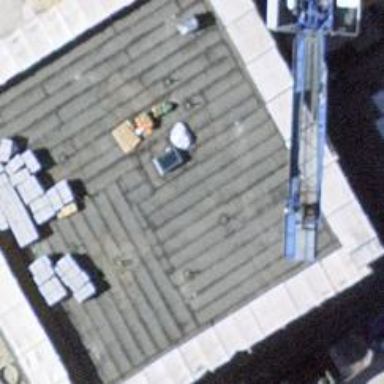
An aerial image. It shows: Solar power generator.